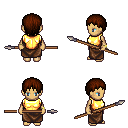
a pixel art fantasy rpg character, female body template, human, tanned skin, gold chest armor, robe skirt, brown plain hairstyle, bracelets, spear, four views (front, back, left, right), 2x2 character sprite sheet, small pixel art, hard edges, no anti-aliasing